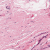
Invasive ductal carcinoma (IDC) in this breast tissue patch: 0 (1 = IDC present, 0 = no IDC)